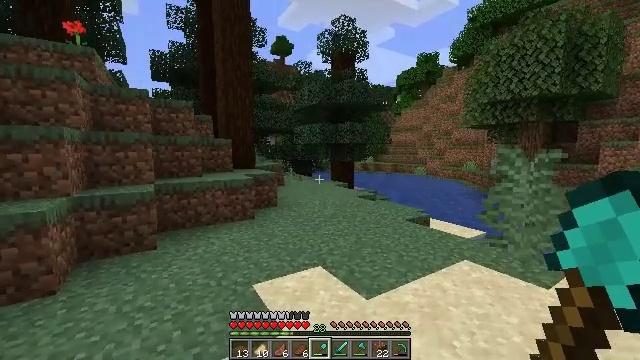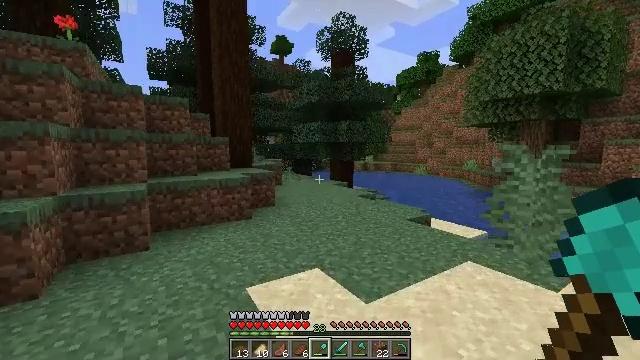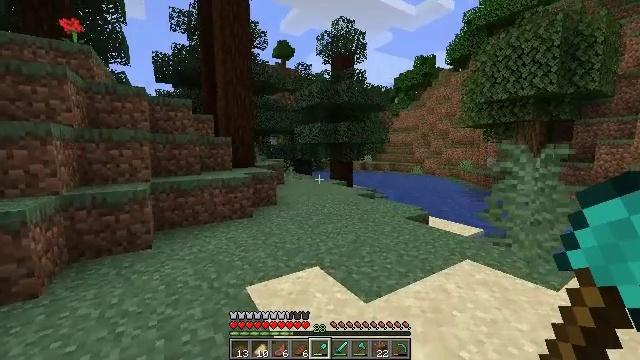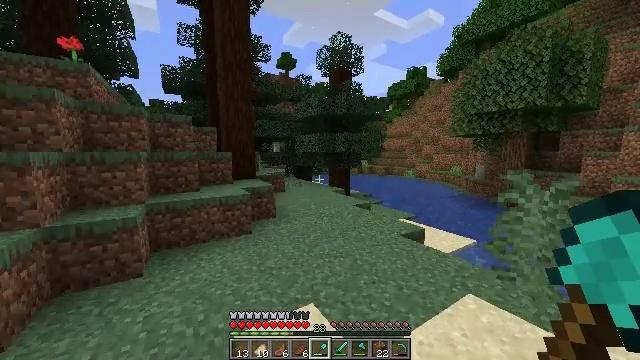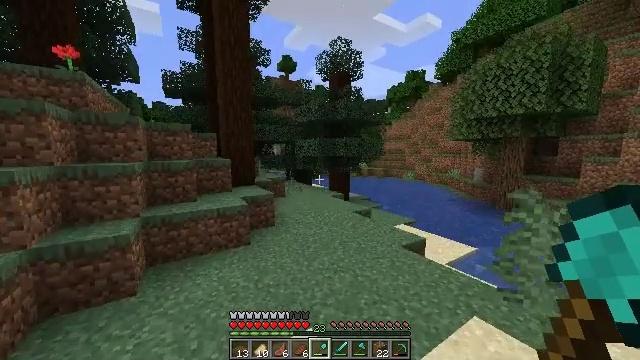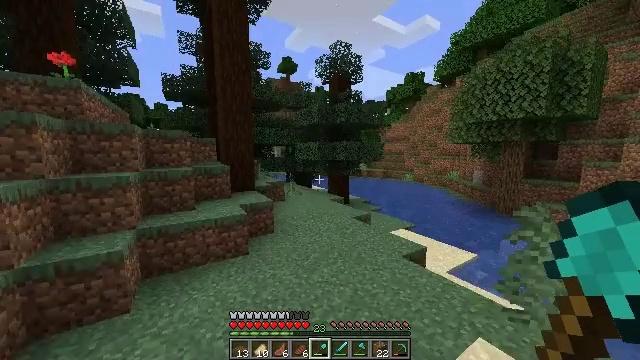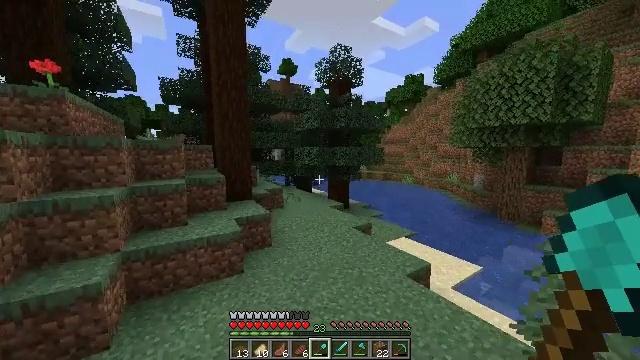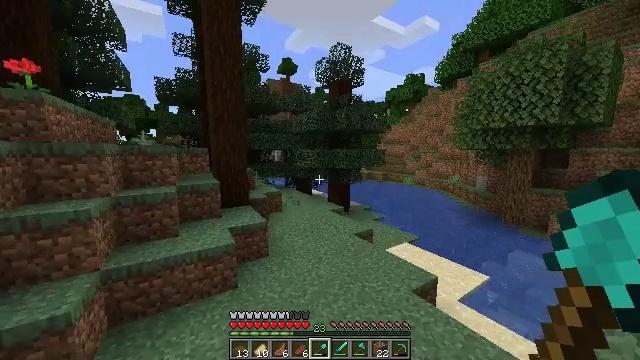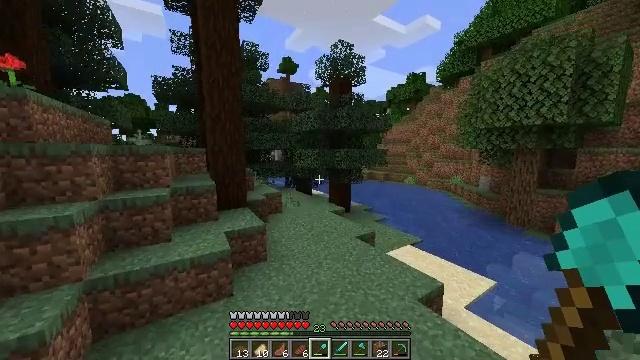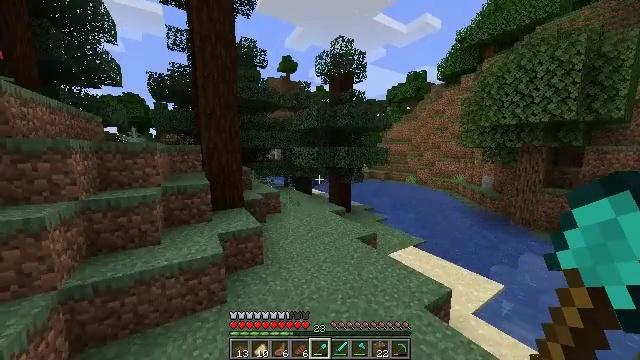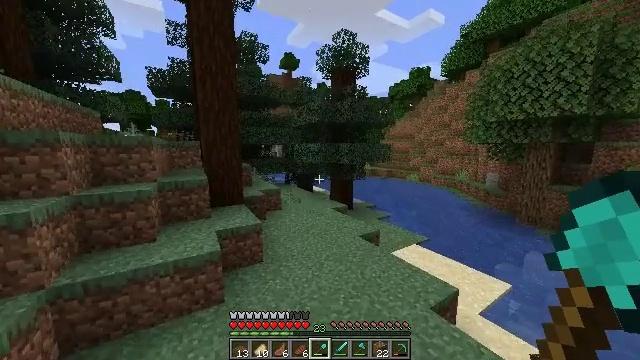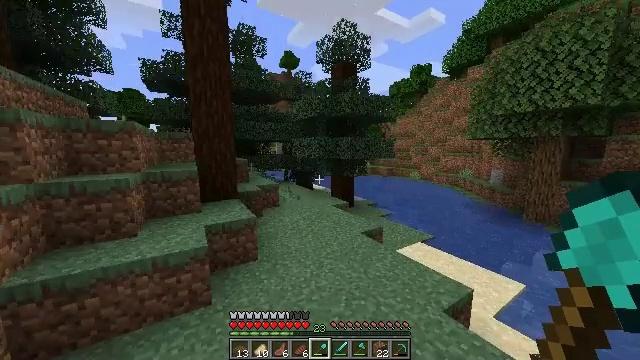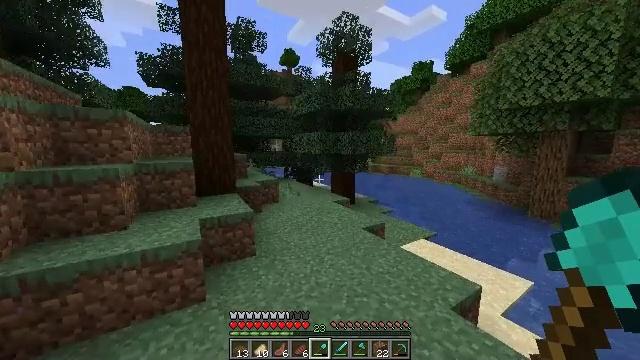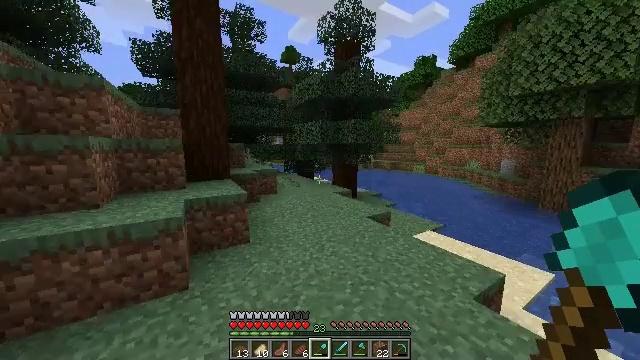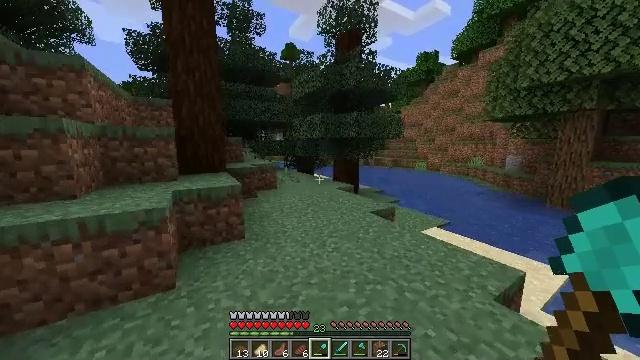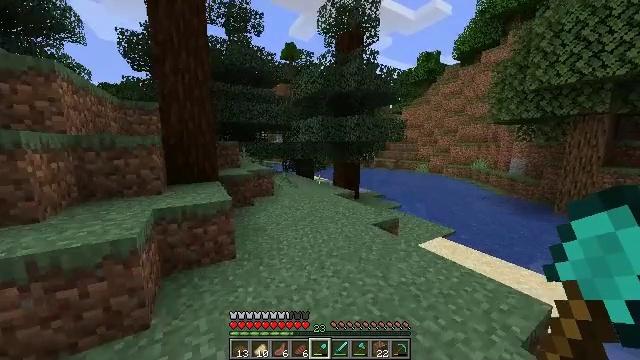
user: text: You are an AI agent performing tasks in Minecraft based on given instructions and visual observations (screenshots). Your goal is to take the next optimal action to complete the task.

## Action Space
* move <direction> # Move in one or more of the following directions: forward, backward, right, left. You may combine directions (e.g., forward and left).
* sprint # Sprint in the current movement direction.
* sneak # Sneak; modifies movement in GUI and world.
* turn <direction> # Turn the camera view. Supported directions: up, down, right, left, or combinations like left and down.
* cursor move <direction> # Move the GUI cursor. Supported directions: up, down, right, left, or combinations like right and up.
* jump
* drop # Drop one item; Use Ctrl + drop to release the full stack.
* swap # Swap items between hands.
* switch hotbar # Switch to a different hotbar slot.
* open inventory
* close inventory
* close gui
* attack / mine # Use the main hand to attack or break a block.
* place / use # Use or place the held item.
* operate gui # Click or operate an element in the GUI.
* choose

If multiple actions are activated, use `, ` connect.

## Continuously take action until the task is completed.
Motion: motion action
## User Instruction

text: Hunt animals.
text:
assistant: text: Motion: move forward, sprint, jump
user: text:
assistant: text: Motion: move forward, sprint, jump
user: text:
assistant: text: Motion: move forward, sprint, jump
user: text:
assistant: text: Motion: move forward, sprint, jump
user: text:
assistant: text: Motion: move forward, jump
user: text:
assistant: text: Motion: move forward, jump
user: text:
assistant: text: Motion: move forward, jump
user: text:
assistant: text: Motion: move forward, jump
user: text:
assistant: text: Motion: move forward, jump
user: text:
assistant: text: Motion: move forward, jump
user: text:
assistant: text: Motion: move forward, jump
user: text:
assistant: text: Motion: move forward, jump
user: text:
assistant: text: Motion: move forward, sprint, jump
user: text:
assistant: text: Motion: move forward, sprint, jump
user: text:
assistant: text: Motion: move forward, sprint, jump
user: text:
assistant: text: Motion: move forward, sprint, jump
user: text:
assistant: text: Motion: move forward, sprint, jump
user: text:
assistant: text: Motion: move forward, jump
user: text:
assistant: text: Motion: move forward, jump
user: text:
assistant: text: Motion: move forward, jump
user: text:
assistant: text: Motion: move forward, jump
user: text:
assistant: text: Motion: move forward, jump
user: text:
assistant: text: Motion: move forward, jump
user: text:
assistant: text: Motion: move forward, jump
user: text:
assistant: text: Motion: move forward, jump
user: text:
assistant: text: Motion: move forward, sprint, jump
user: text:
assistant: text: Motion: move forward, sprint, jump
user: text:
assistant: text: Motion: move forward, sprint, jump
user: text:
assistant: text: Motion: move forward, sprint, turn right, jump
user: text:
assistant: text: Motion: move forward, turn right, jump